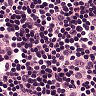
Metastatic tissue present: no